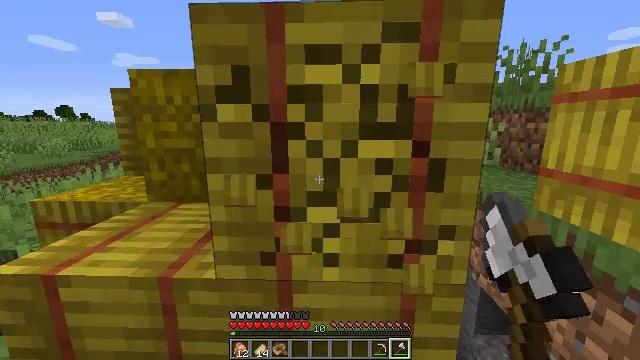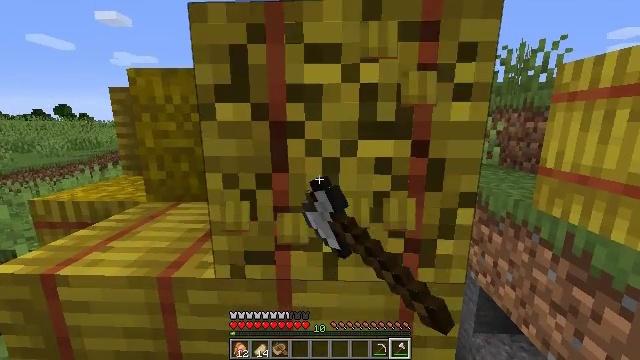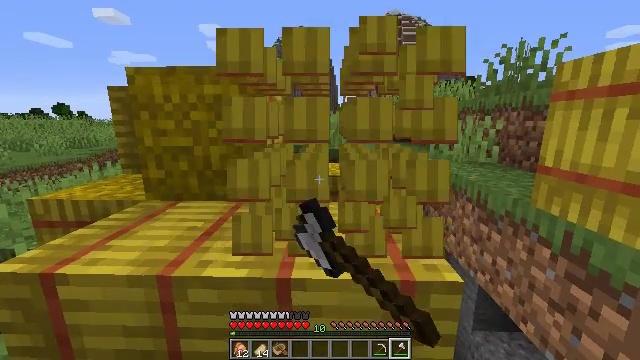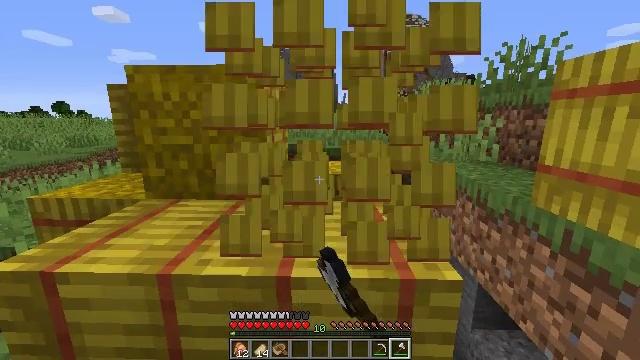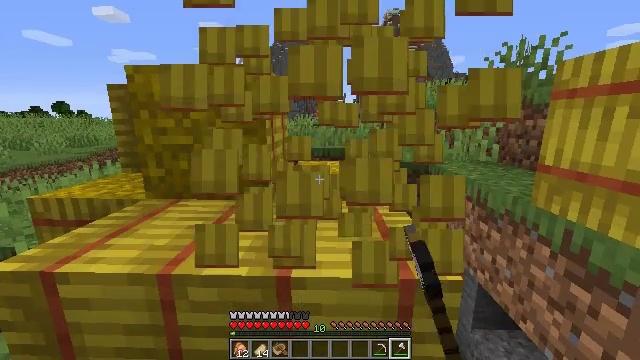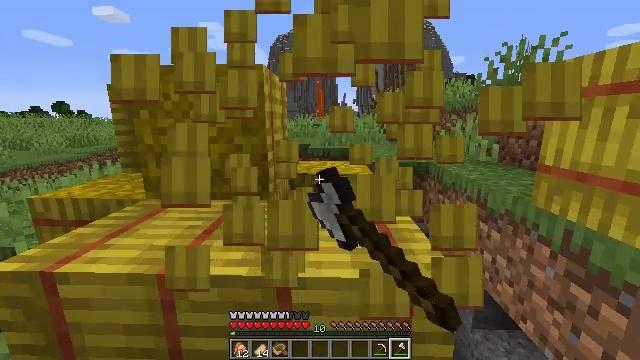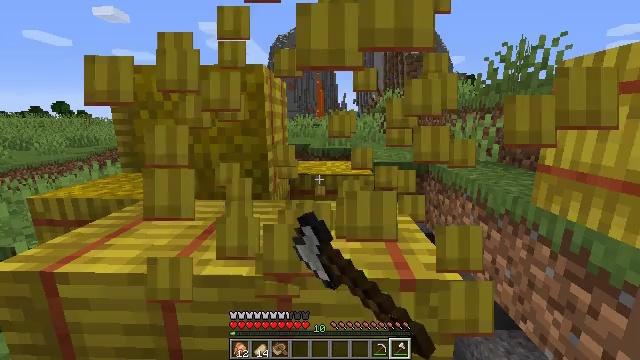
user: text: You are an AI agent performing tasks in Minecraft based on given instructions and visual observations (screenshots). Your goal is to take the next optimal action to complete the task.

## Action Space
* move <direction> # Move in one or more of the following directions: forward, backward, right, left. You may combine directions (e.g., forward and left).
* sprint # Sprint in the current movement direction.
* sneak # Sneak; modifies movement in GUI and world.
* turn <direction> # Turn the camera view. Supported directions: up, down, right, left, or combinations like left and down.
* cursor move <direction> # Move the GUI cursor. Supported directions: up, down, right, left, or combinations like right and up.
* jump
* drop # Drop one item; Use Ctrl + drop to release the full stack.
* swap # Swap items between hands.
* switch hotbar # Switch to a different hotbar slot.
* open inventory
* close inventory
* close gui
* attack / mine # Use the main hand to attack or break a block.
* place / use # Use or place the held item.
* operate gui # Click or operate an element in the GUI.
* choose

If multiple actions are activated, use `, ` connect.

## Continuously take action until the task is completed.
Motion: motion action
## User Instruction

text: Harvest hay blocks from the village.
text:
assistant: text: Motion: attack / mine
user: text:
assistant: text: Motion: attack / mine
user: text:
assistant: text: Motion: attack / mine
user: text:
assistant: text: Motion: attack / mine
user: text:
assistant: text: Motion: attack / mine
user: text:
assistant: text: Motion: attack / mine
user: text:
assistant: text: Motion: attack / mine